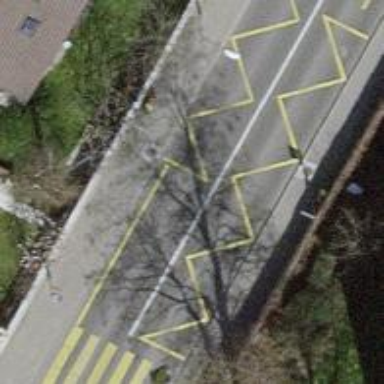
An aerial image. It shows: Asphalt sidewalk leading to public transport platform.